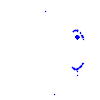
Particle: pion